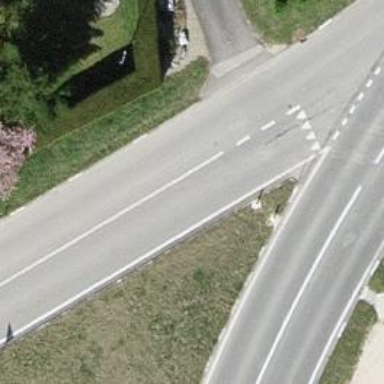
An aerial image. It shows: Secondary link road.